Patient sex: M
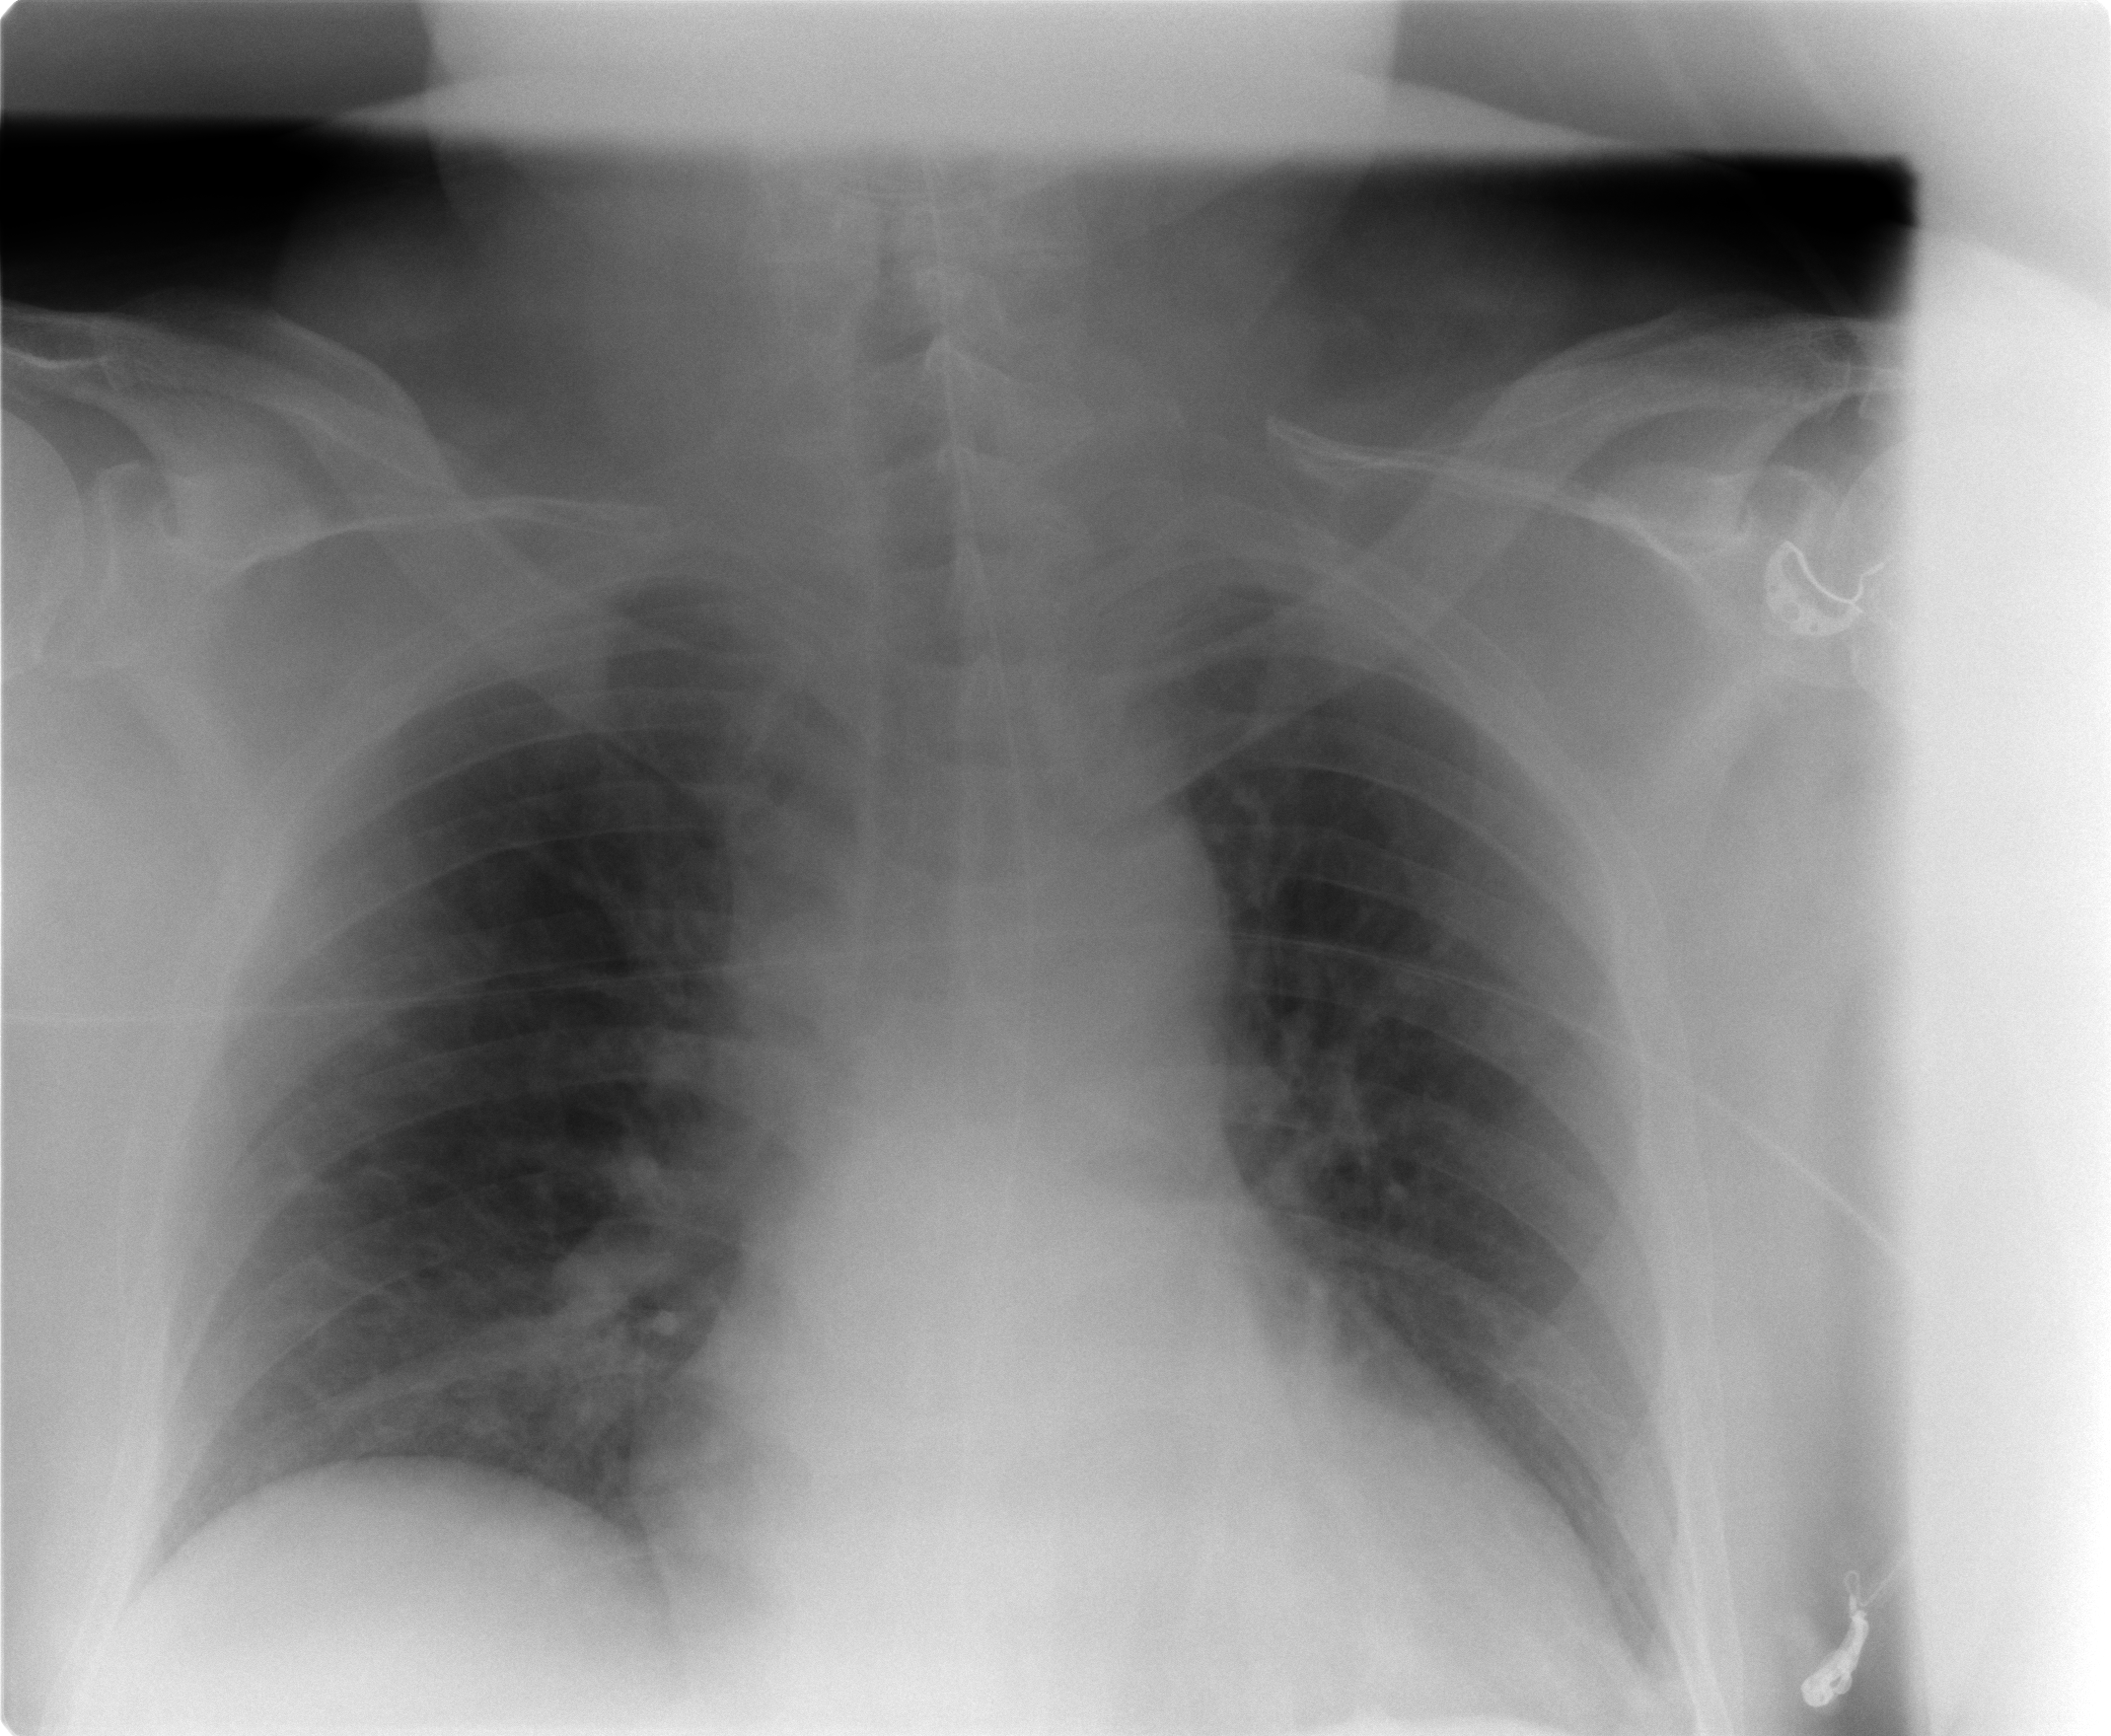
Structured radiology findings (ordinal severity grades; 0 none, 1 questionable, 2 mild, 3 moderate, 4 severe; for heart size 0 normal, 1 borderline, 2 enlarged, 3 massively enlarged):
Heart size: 2
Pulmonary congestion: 1
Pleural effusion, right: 0
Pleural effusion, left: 1
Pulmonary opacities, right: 0
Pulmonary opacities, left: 0
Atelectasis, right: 2
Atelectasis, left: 2